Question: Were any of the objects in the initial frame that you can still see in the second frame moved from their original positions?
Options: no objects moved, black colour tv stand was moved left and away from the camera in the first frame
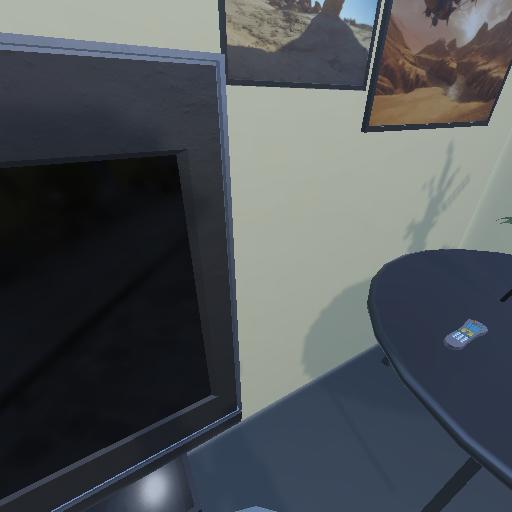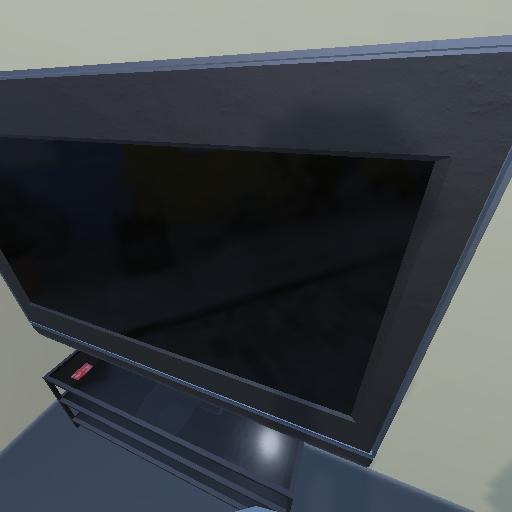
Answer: no objects moved